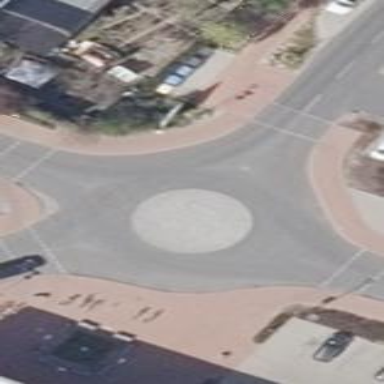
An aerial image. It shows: Residential road with asphalt surface leading to roundabout.